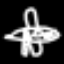
Label: airplane